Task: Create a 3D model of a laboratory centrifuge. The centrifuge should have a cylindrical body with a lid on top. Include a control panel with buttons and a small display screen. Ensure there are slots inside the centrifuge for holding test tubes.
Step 374:
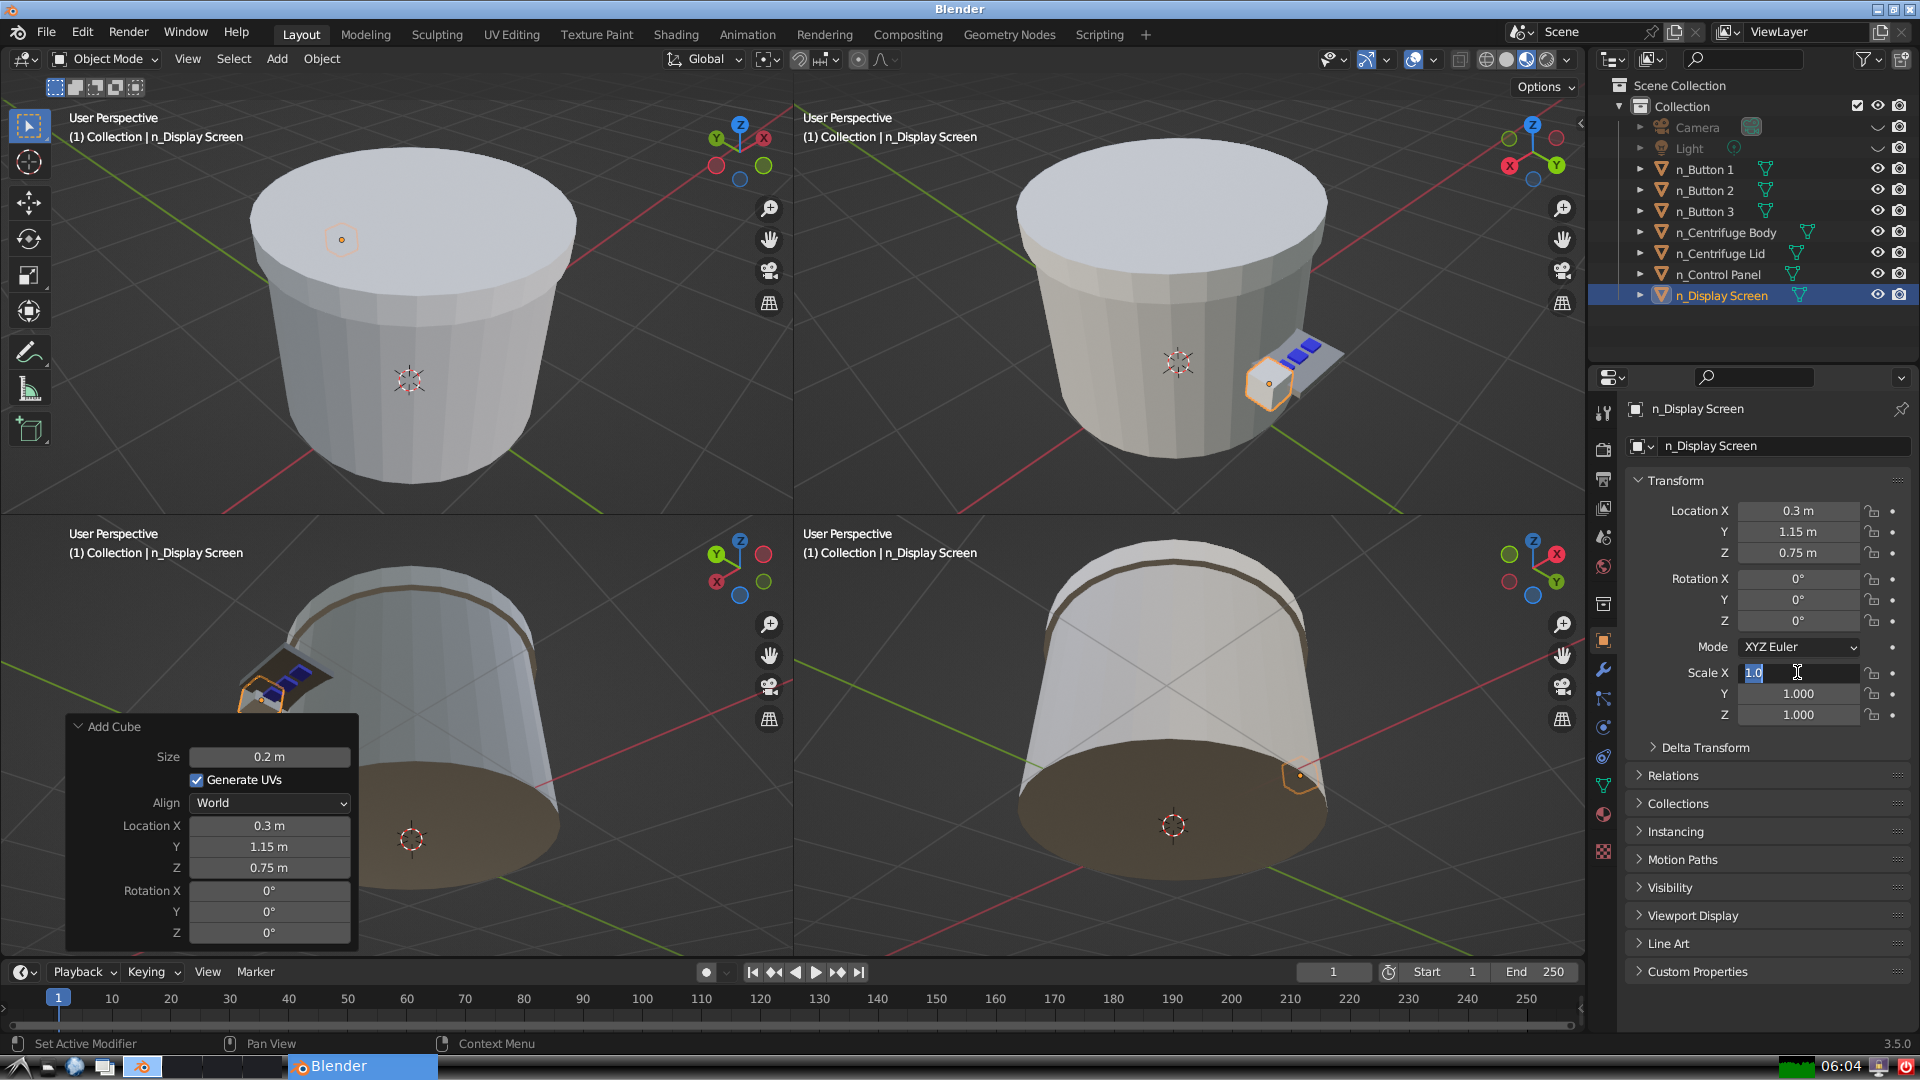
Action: input_text: 1.0